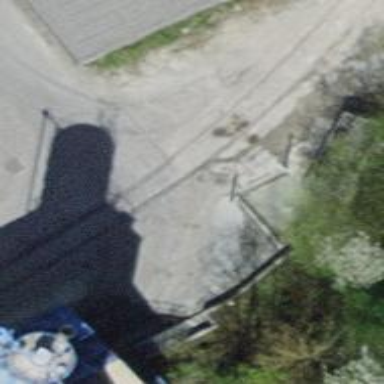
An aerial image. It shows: Single railway spur track.